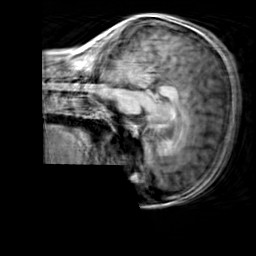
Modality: T1w
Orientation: sagittal
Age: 28
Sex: female
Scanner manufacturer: siemens
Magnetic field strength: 3 T
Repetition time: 2.3 s
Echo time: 0.00303 s